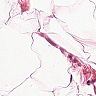
Metastatic tissue present: no